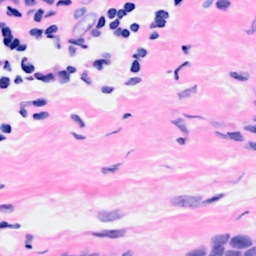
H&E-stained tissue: Breast